Aerial crown-view tile of a tropical tree (Barro Colorado Island, Panama), acquired 20241216:
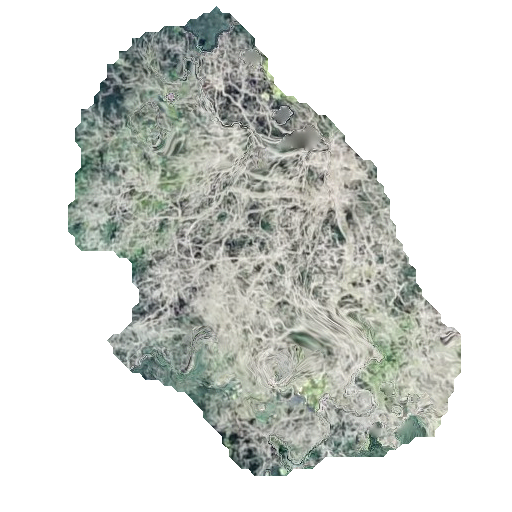
Species: Terminalia oblonga
GBIF accepted scientific name: Terminalia oblonga
Crown area: 163.379 m²